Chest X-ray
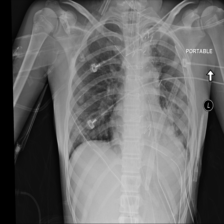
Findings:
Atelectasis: negative
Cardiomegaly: negative
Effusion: negative
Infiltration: negative
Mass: negative
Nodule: positive
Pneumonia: negative
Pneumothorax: negative
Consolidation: negative
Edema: negative
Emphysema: negative
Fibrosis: negative
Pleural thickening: negative
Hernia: negative